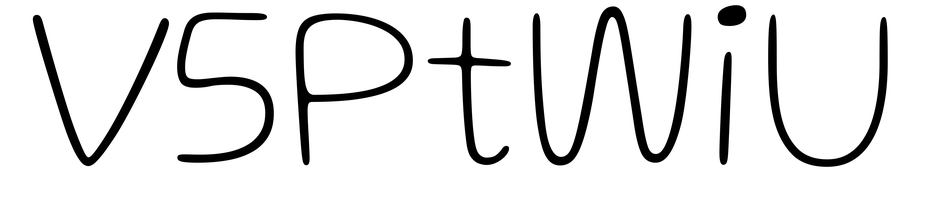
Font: Gluten_Thin